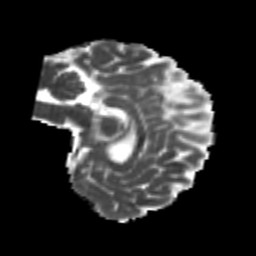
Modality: MD
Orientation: sagittal
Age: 23
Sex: female
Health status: healthy
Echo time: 0.074 s